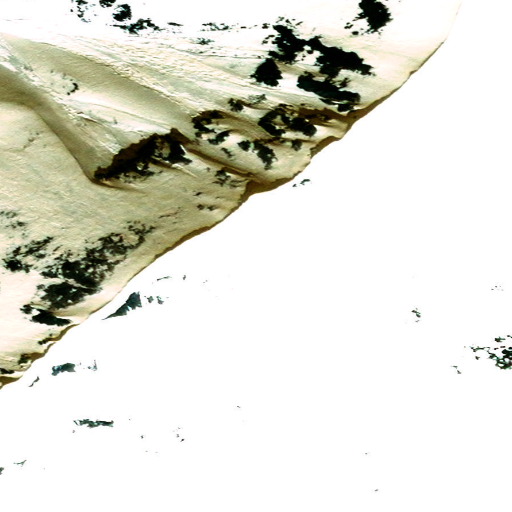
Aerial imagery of ridge(s) in Alaska named Heavenly Ridge containing only unknown